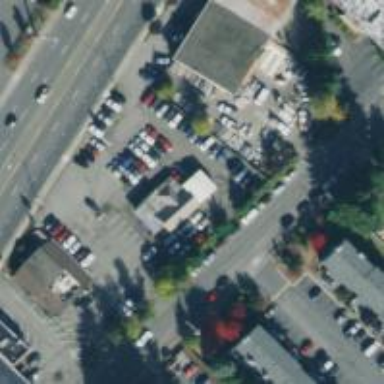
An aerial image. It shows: Car rental facility.